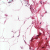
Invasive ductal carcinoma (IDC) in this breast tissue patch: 0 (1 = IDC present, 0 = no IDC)